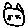
Label: cat